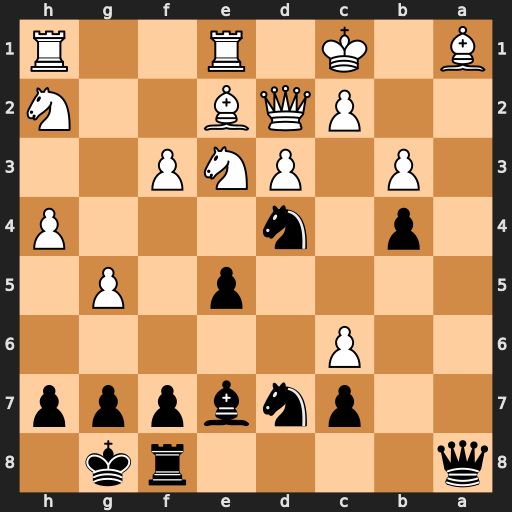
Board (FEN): q4rk1/2pnbppp/2P5/4p1P1/1p1n3P/1P1PNP2/2PQB2N/B1K1R2R
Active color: b
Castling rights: -
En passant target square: -
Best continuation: Qxa1#